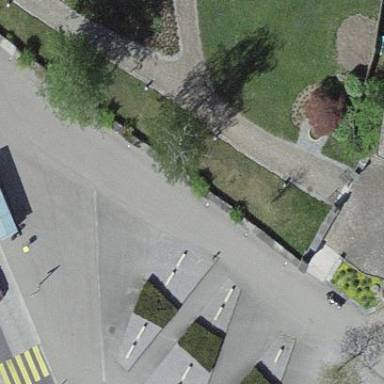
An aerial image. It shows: Pedestrian road.